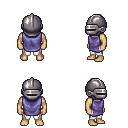
a pixel art fantasy rpg character, male body template, human, tanned skin, chain tabard jacket, white pants, brunette short mohawk hairstyle, metal helm, four views (front, back, left, right), 2x2 character sprite sheet, small pixel art, hard edges, no anti-aliasing